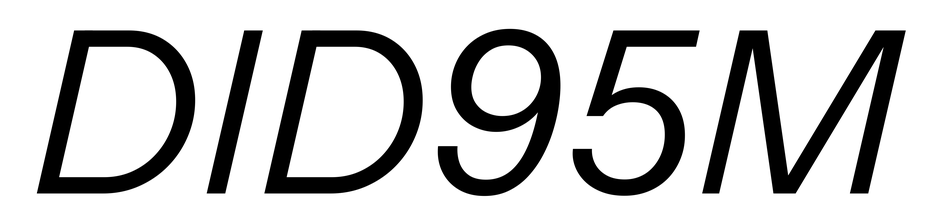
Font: InstrumentSans-Italic_Italic